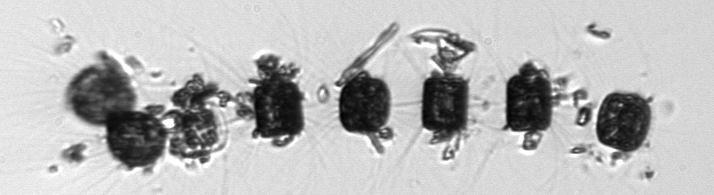
Label: Thalassiosira_TAG_external_detritus